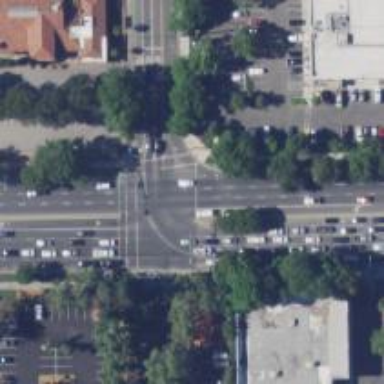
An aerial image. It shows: Solid stop line on the road.